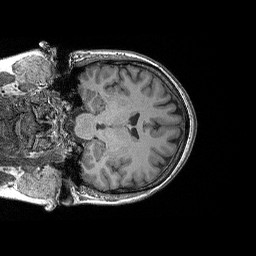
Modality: T1w
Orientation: coronal
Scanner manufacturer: siemens
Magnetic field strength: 3 T
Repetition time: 2.3 s
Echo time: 0.00298 s